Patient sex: M
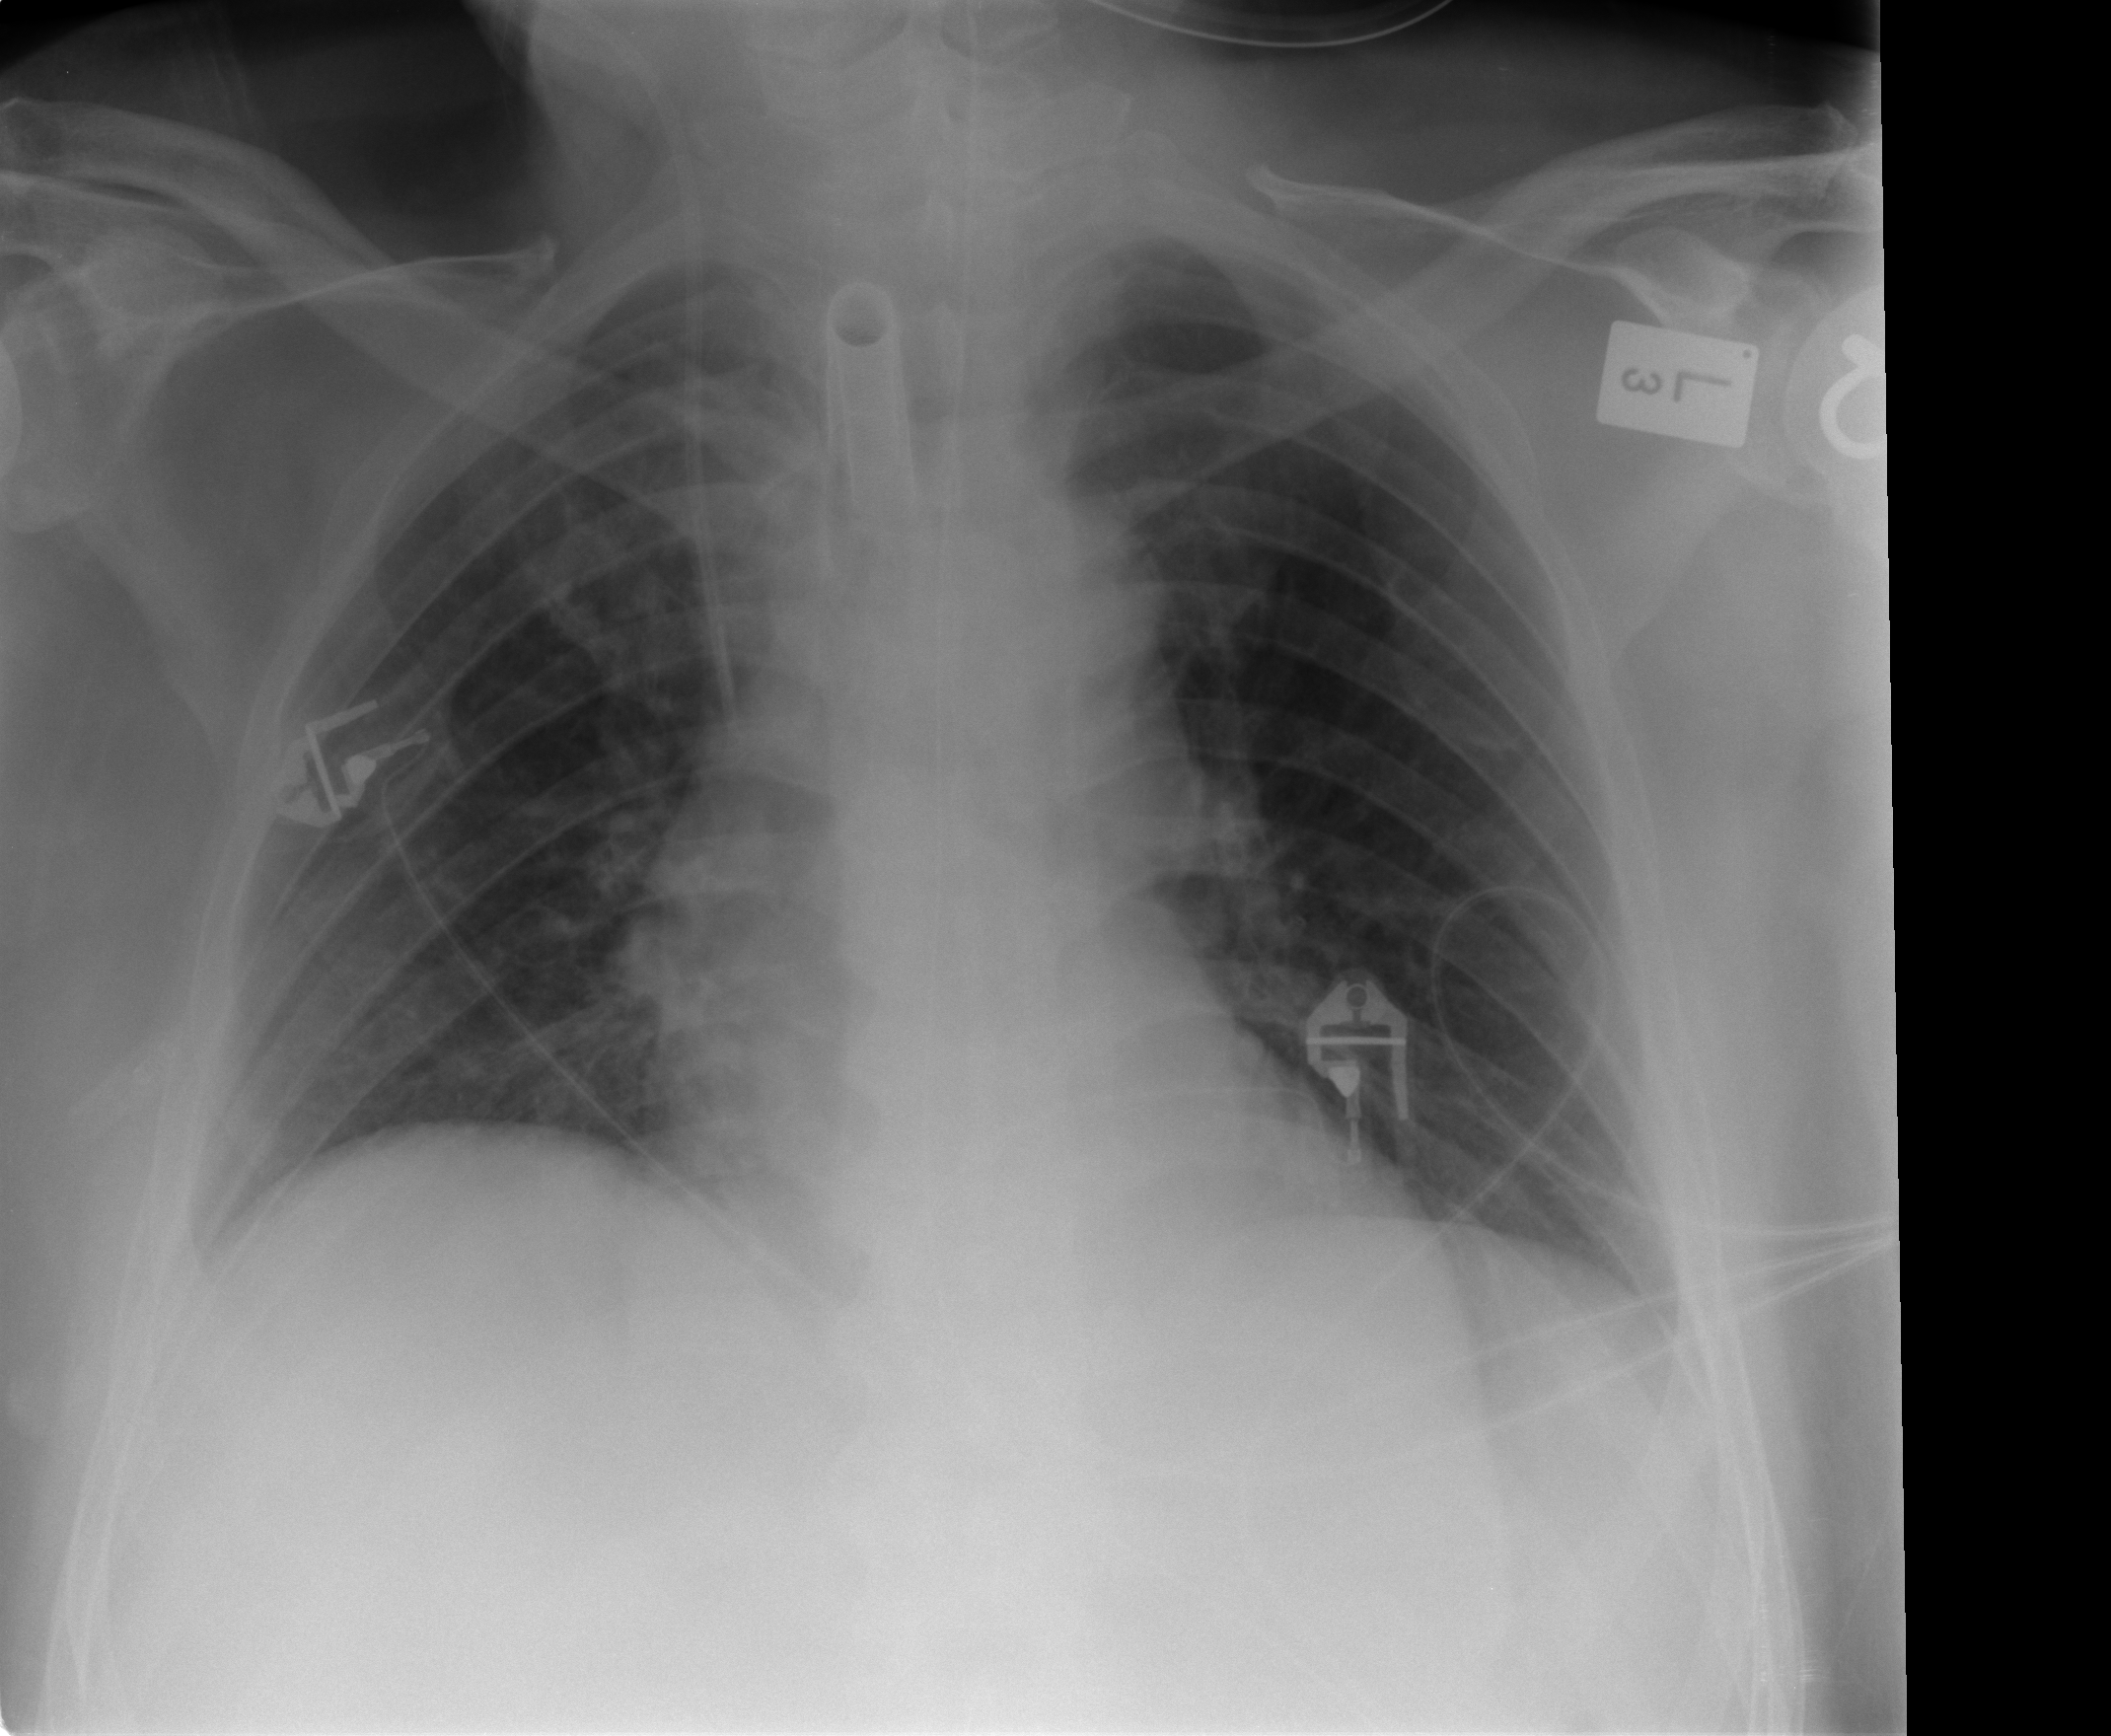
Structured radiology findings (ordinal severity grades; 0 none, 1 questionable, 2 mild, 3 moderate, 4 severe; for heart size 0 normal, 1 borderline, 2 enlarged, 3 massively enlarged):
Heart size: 0
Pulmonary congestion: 0
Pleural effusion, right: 0
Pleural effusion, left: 0
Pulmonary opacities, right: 0
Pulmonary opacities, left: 0
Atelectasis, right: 1
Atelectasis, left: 1